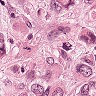
Metastatic tissue present: yes